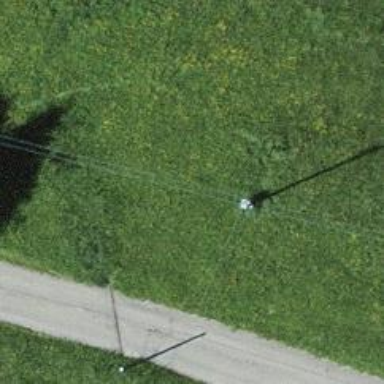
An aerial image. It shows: Minor power line.